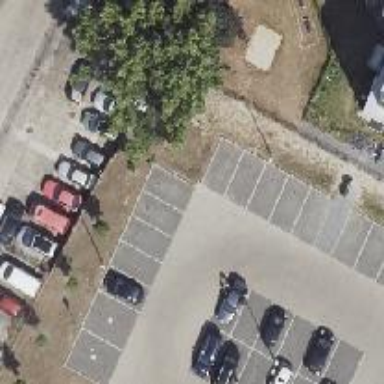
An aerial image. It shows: Parking aisle designated as service road.